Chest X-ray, PA view. Patient: 40 years old, sex F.
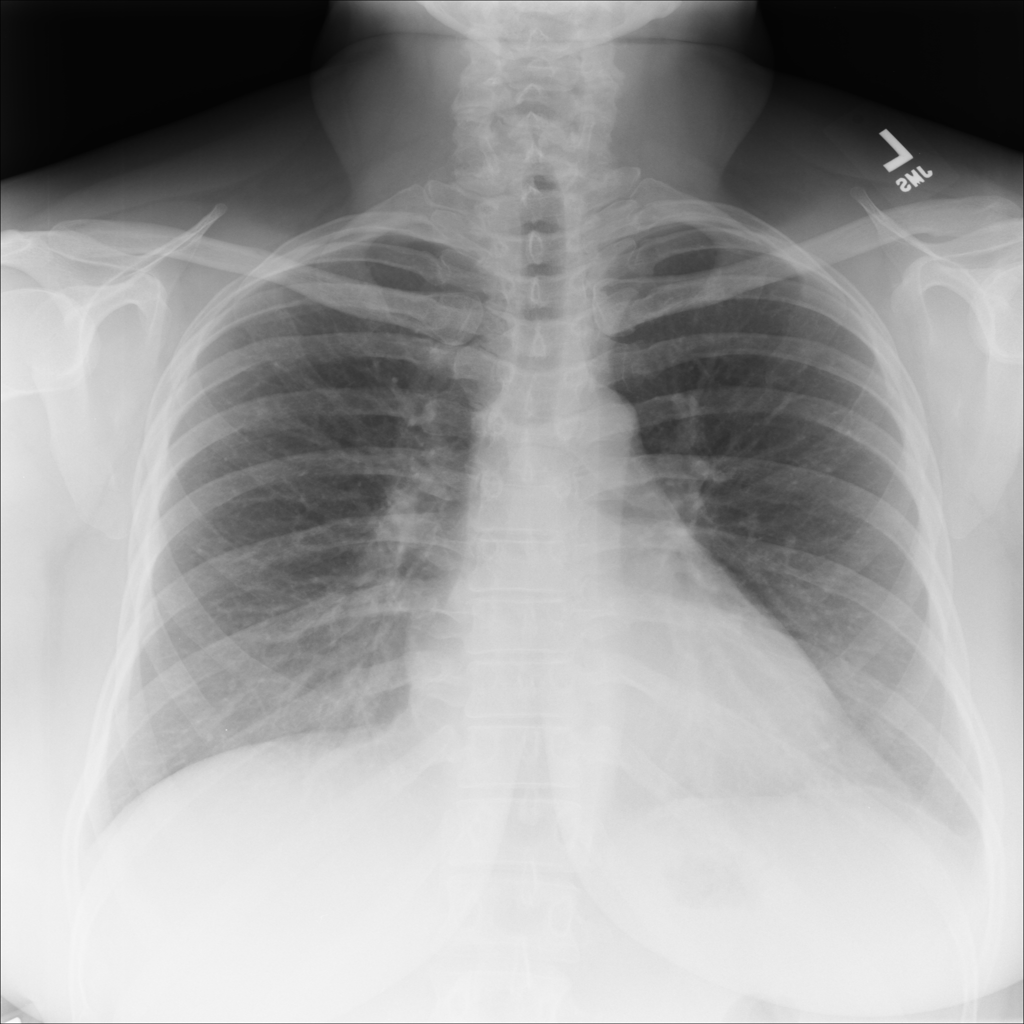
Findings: No Finding